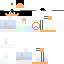
A female human skin with pale skin, wearing blonde bald dressed in a blue tshirt and black pants, featuring a closed mouth.